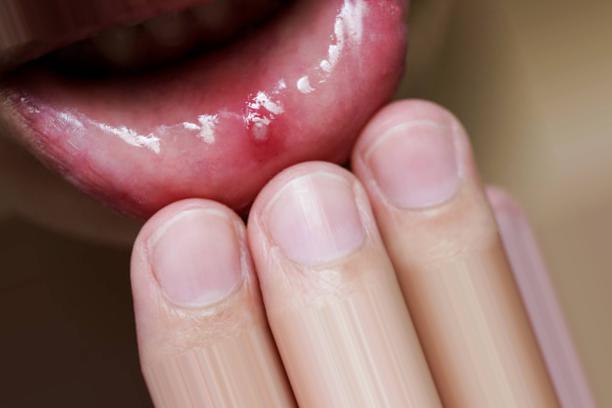
Condition: Mouth Ulcer